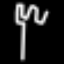
Label: fork